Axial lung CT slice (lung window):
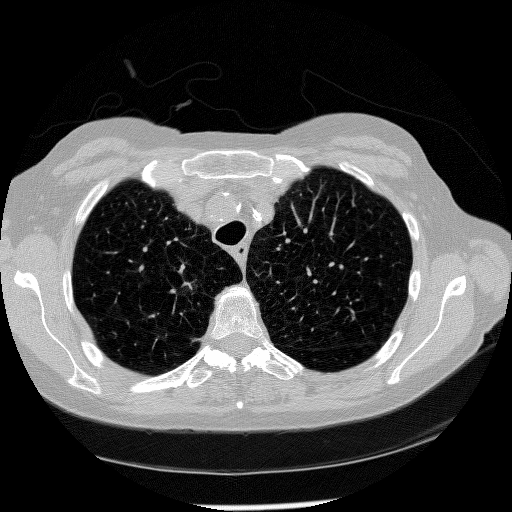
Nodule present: no